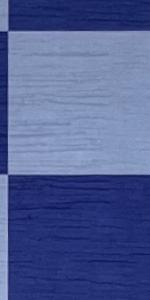
Label: Empty